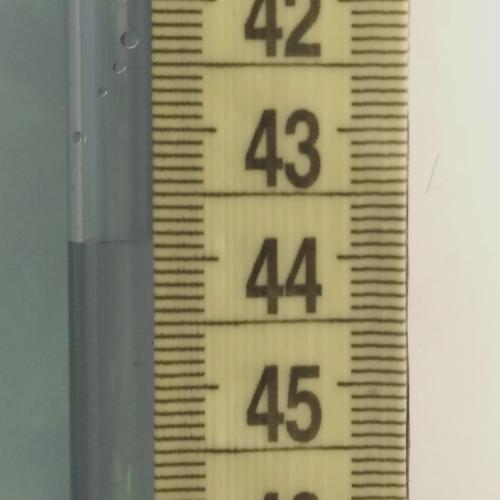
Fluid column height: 43.9 cm